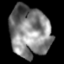
Tissue: lung
Cell type: T cells
Senescence score: 0.2428
Nuclear area (px): 2032
Mean DAPI intensity: 130.303